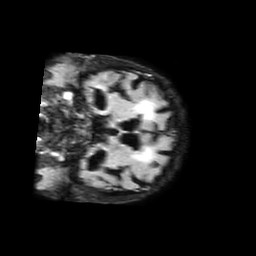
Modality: FLAIR
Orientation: coronal
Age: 86
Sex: female
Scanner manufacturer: philips
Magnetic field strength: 1.5 T
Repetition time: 6 s
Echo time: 0.1023 s